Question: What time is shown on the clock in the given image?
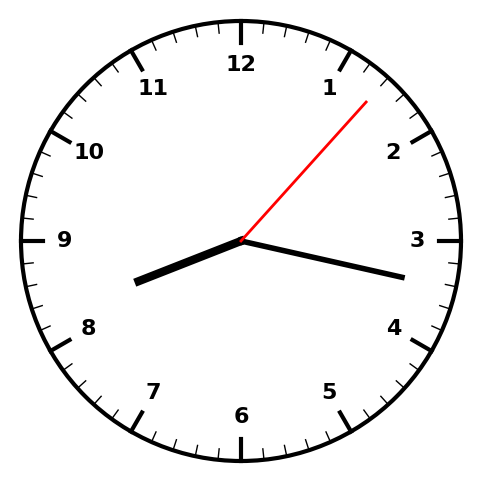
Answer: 08:17:07